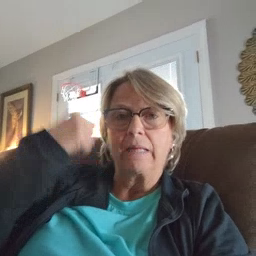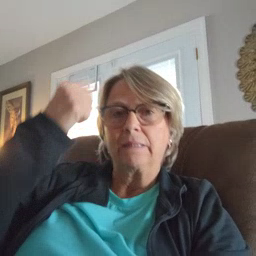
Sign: face